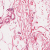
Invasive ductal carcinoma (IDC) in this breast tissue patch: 0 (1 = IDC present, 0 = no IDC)